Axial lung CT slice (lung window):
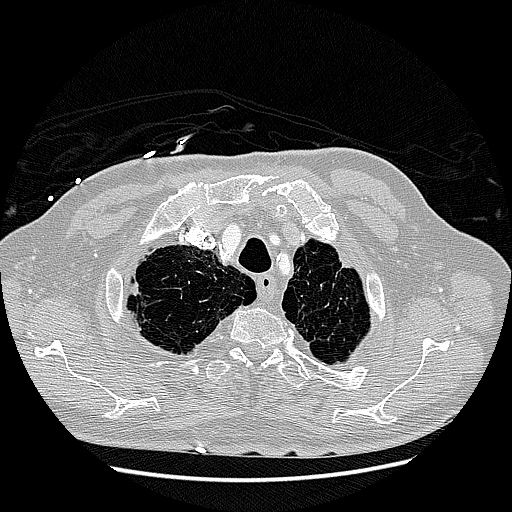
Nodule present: no